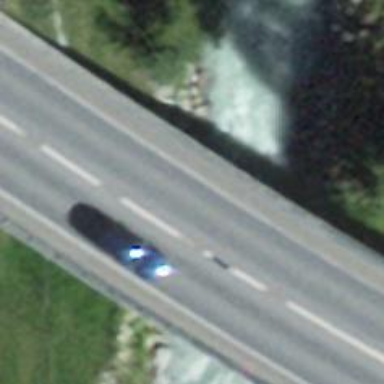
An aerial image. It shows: Primary highway bridge with asphalt surface and no sidewalk.